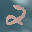
Label: 2